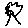
Label: tree